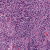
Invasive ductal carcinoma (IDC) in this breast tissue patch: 1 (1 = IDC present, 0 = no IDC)